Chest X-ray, PA view. Patient: 55 years old, sex F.
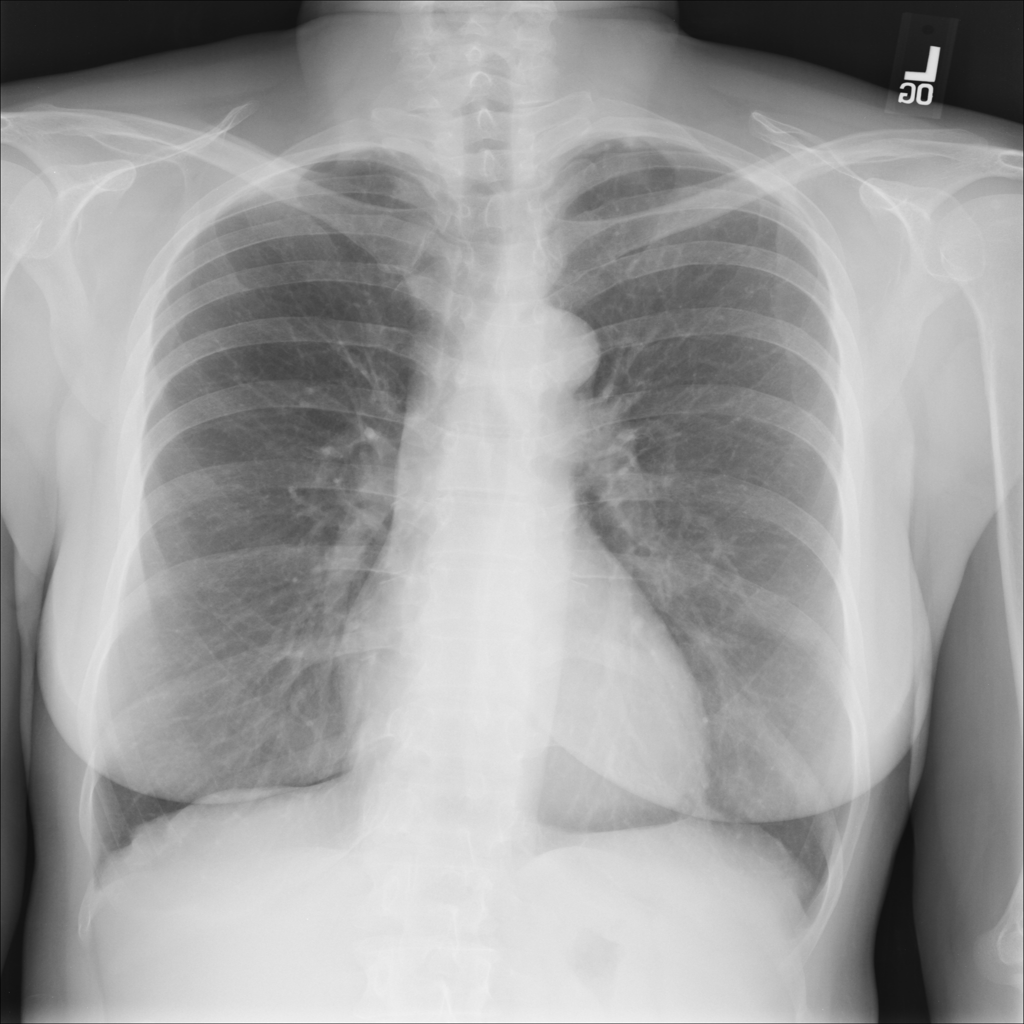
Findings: No Finding